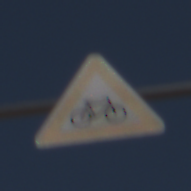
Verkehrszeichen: RadverkehrLinks
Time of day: MorningAfternoon
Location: Outdoor (Nature)
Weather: Clear
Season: NotSpecified
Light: Natural